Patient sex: M
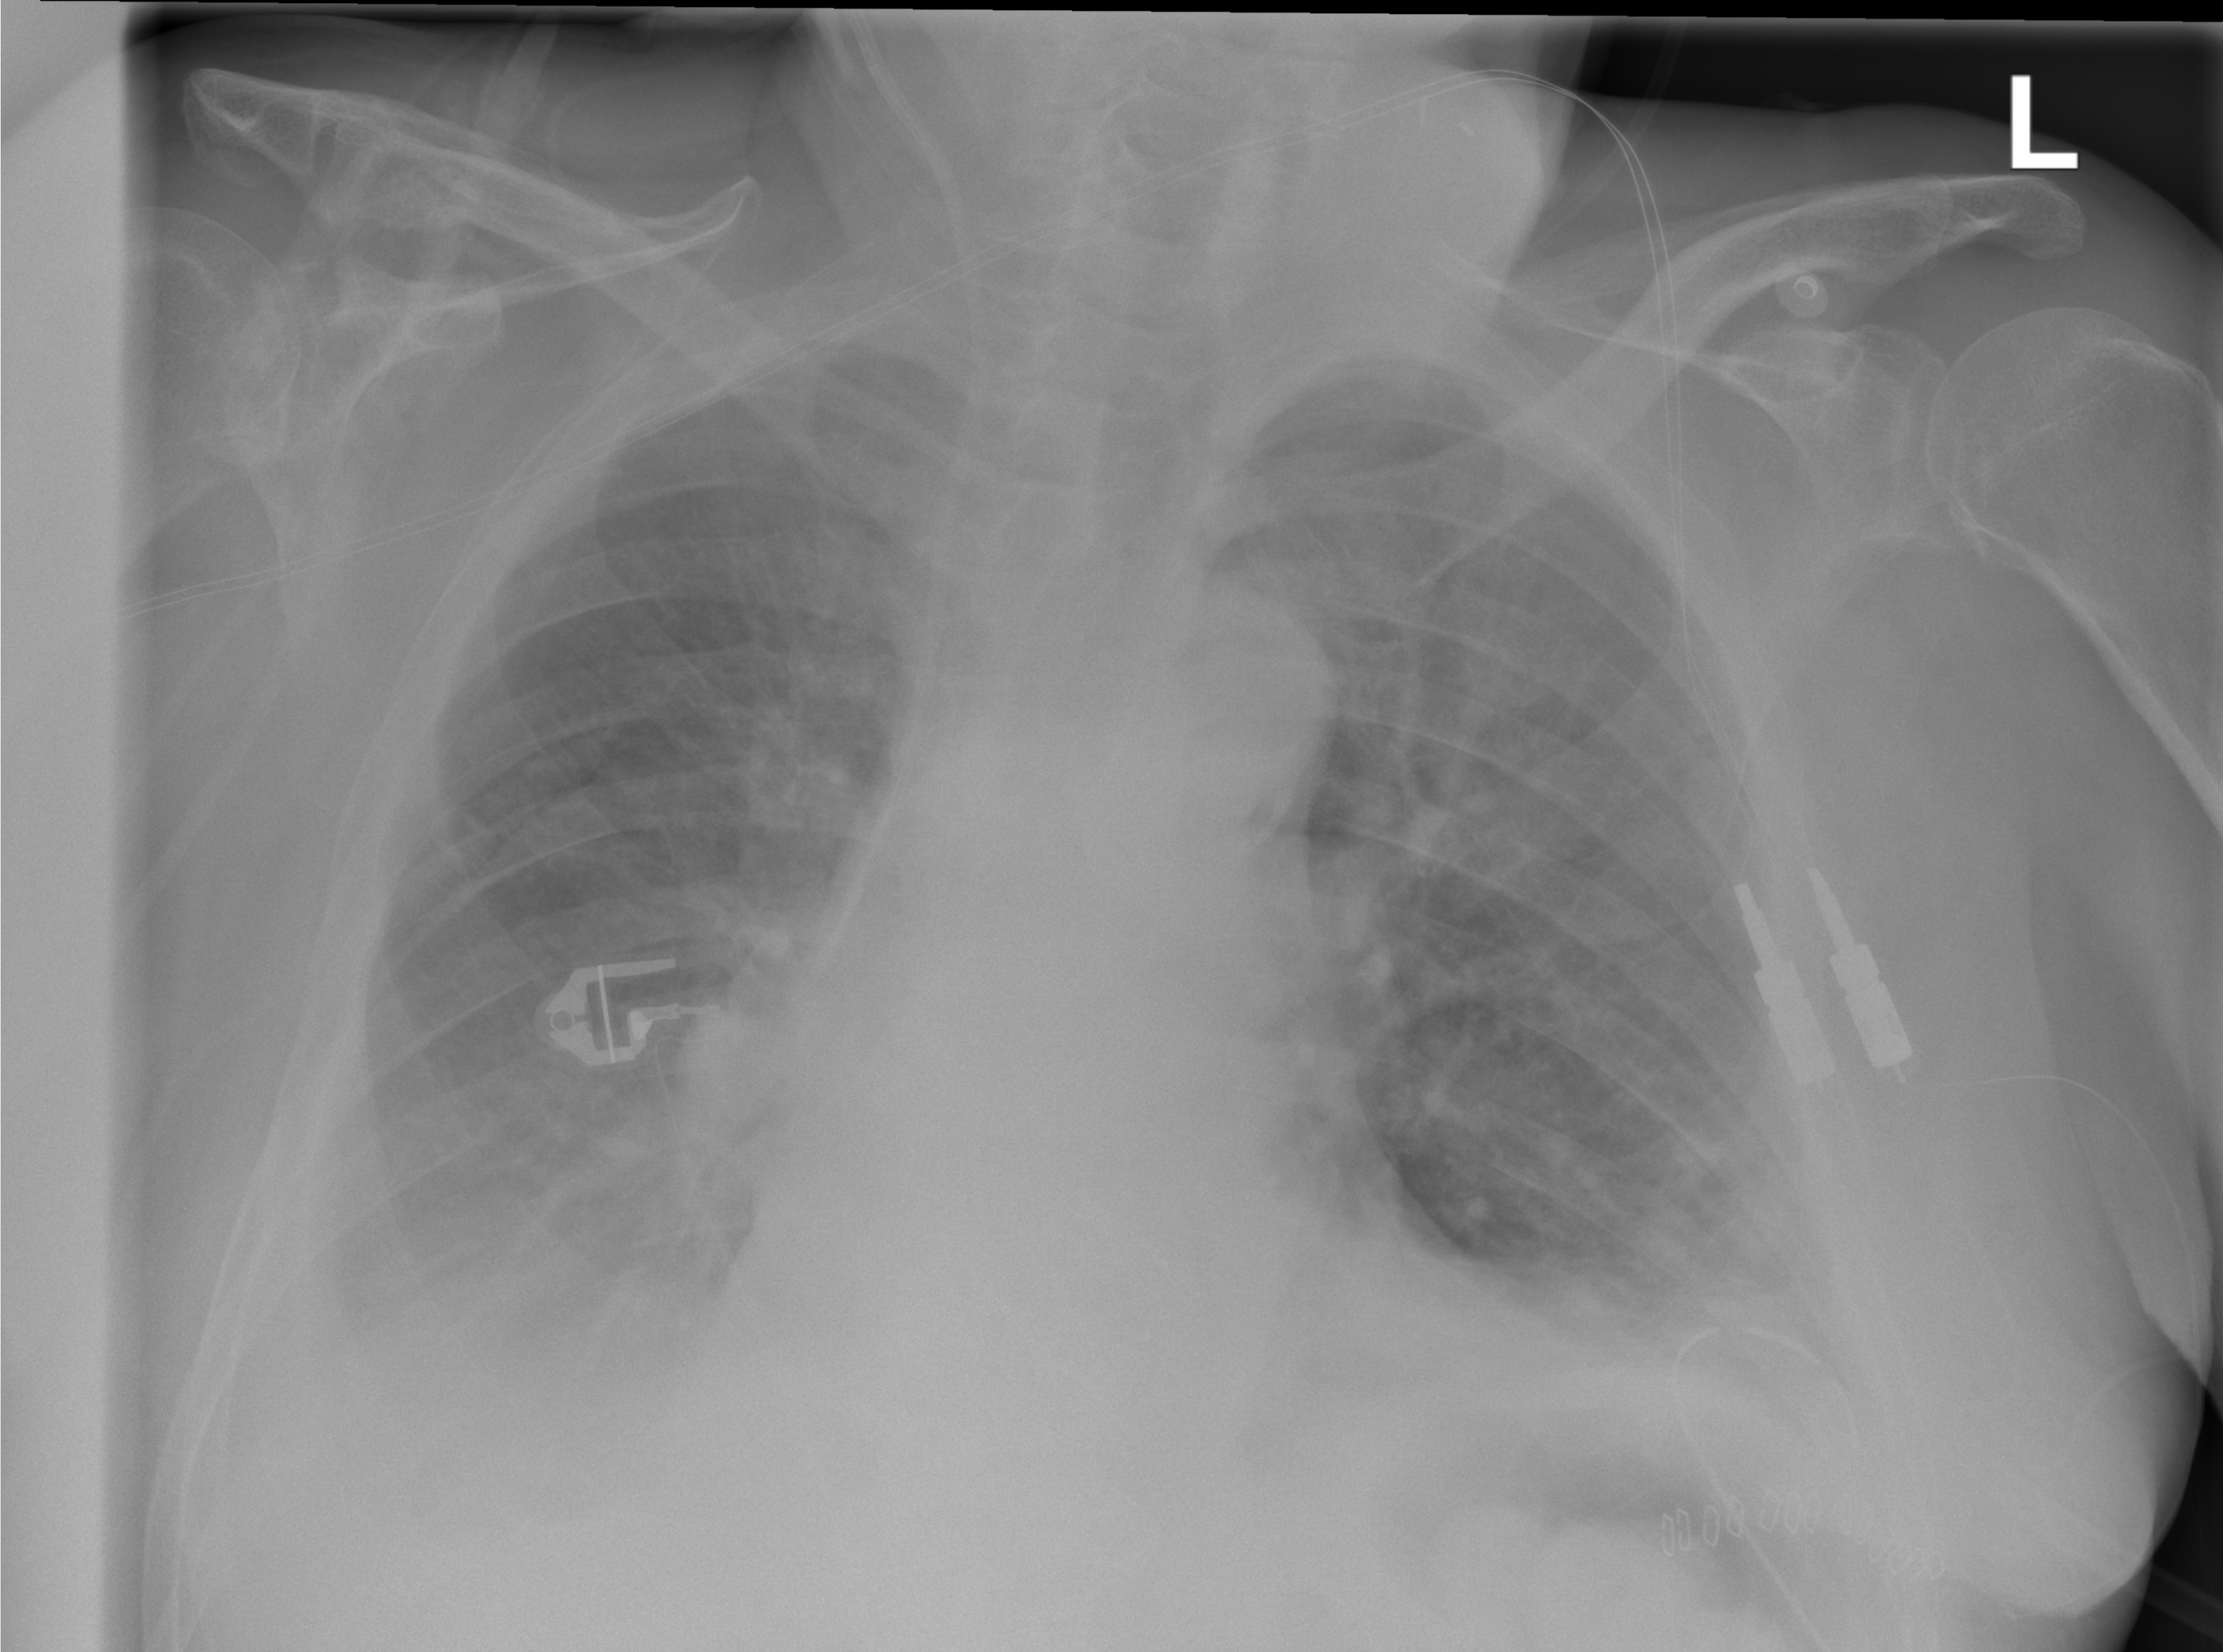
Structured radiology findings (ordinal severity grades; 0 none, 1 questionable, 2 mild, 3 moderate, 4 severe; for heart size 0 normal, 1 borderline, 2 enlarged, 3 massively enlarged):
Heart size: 2
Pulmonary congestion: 2
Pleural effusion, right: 2
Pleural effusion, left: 1
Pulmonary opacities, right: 0
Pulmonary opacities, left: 0
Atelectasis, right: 2
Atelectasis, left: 2